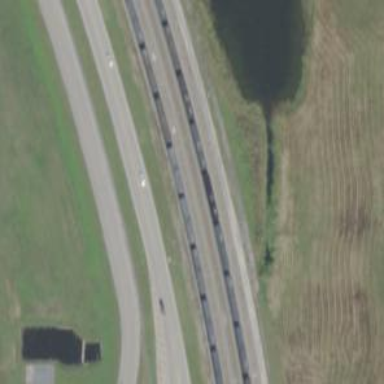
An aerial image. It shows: Railway siding with rails.